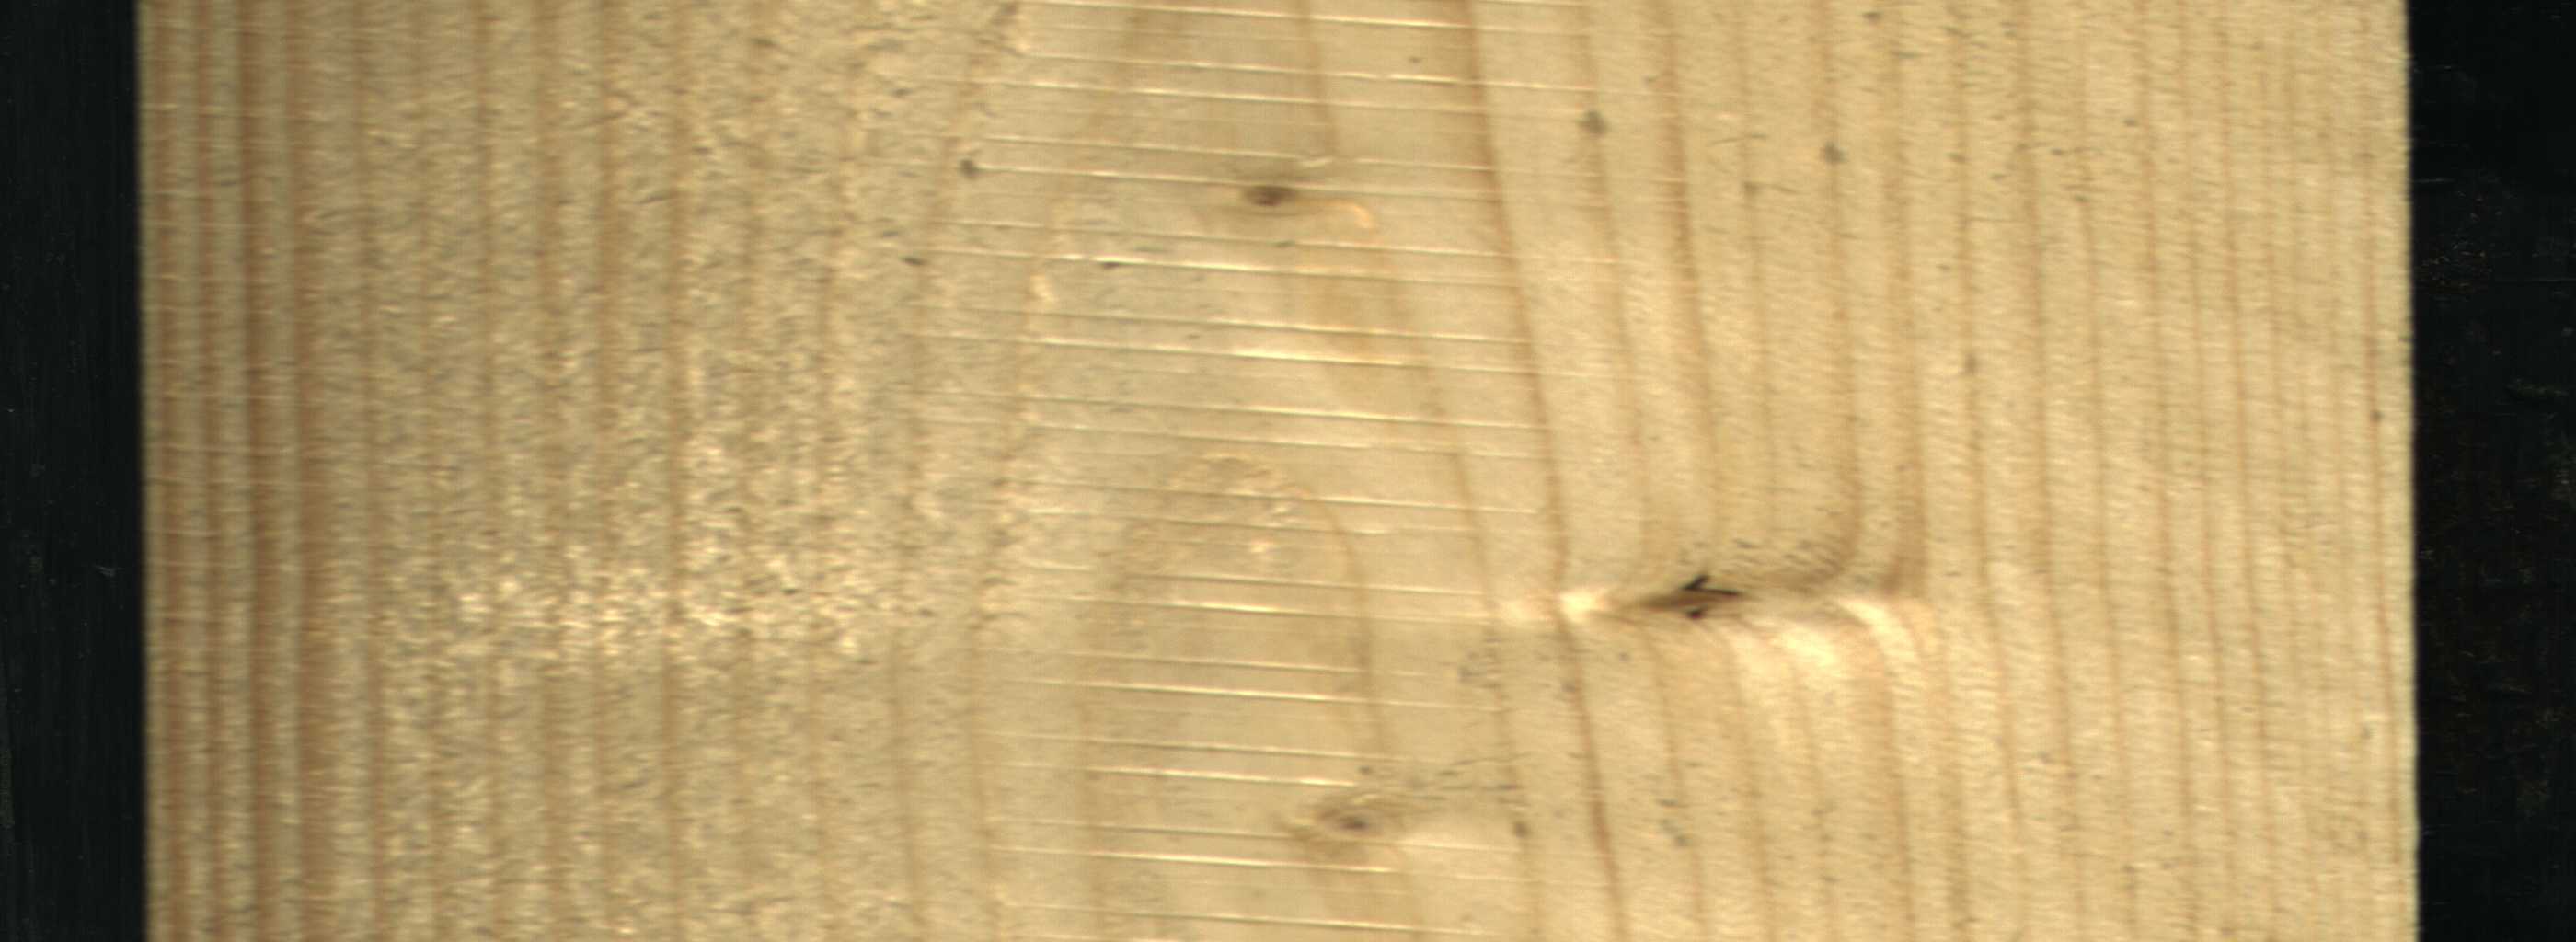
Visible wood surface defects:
Live_Knot
Live_Knot
Live_Knot